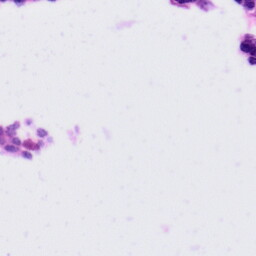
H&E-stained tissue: Tonsil